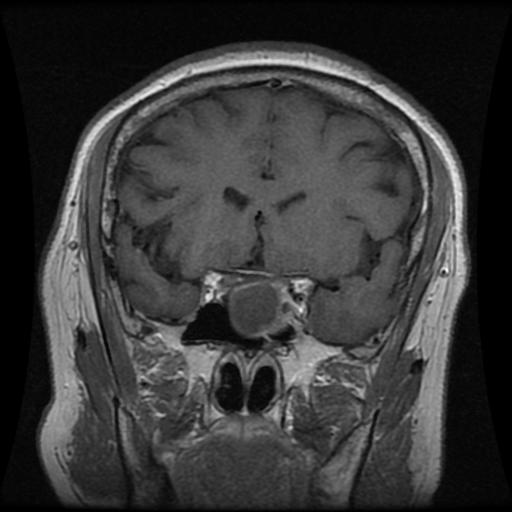
Label: pituitary